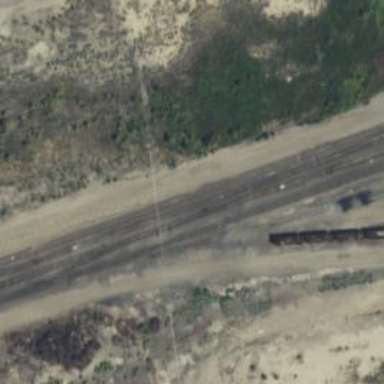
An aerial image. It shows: Railway yard.